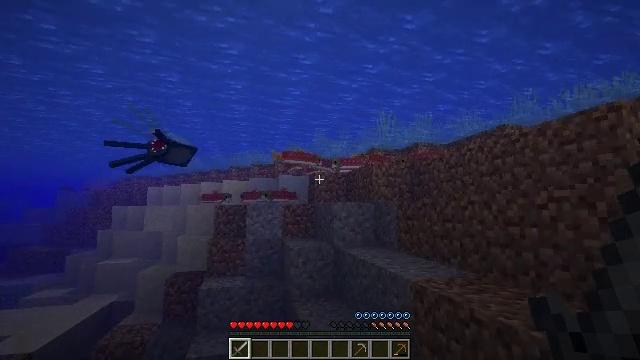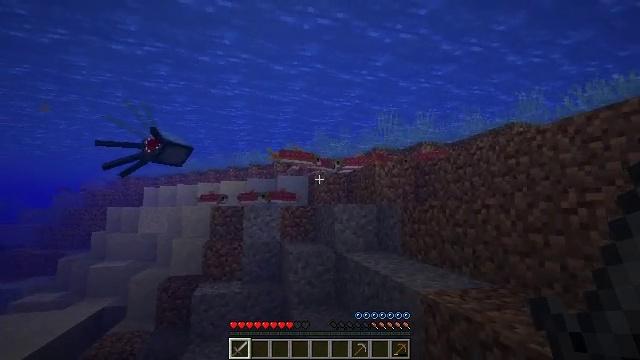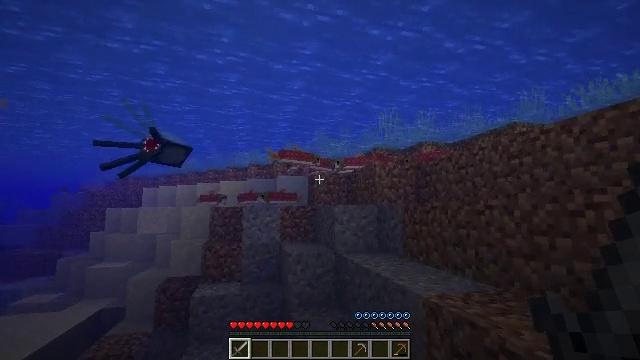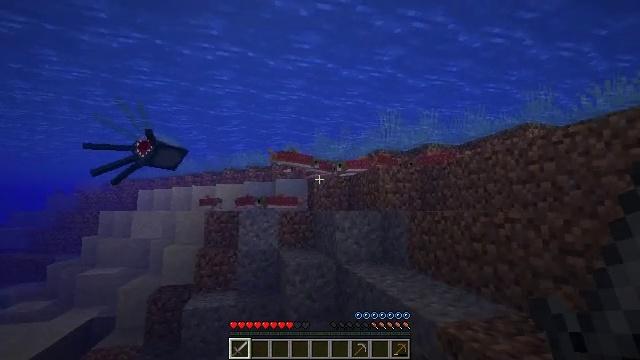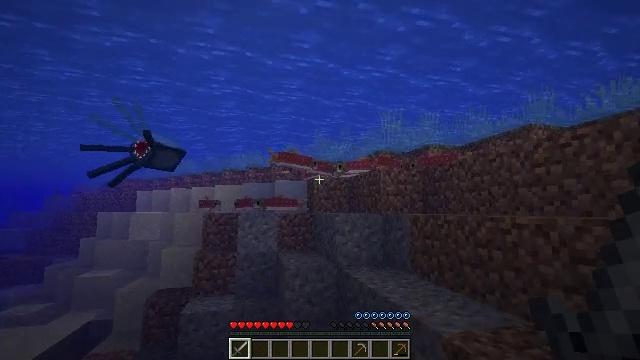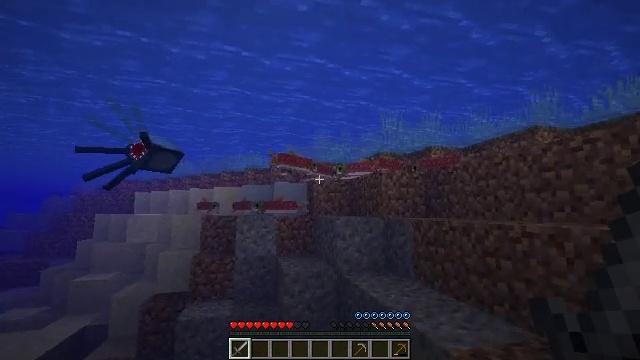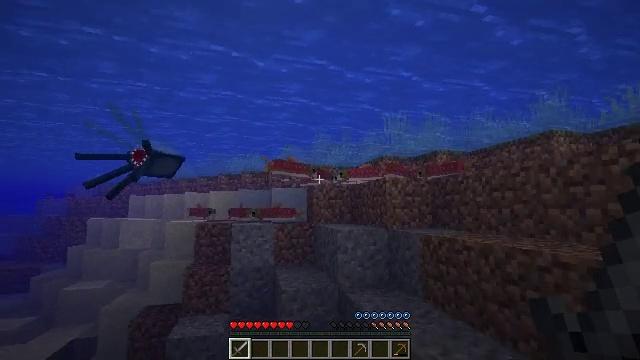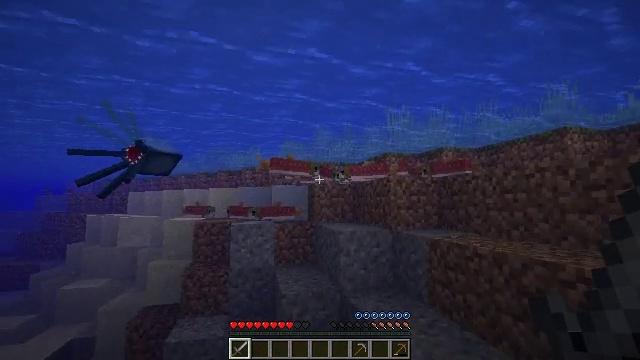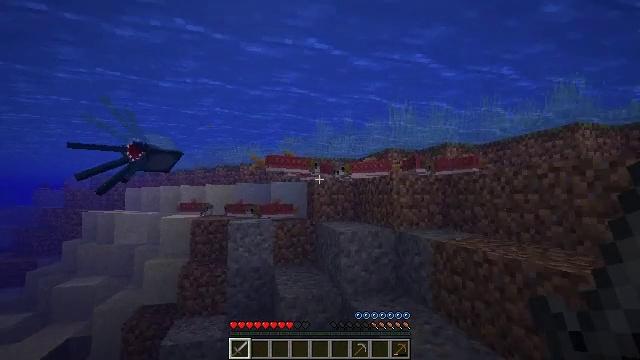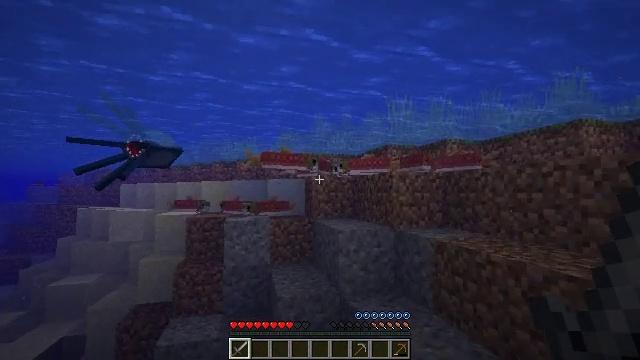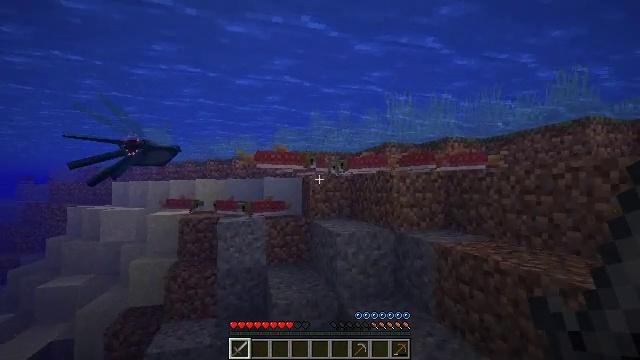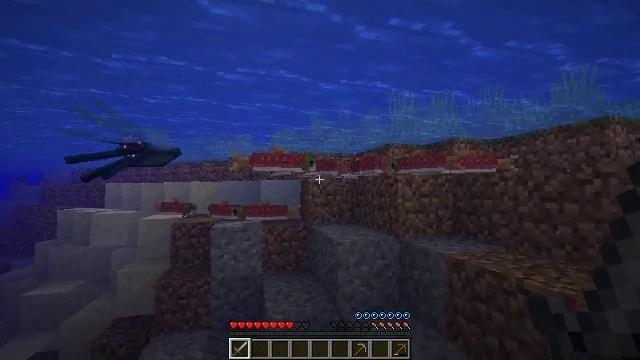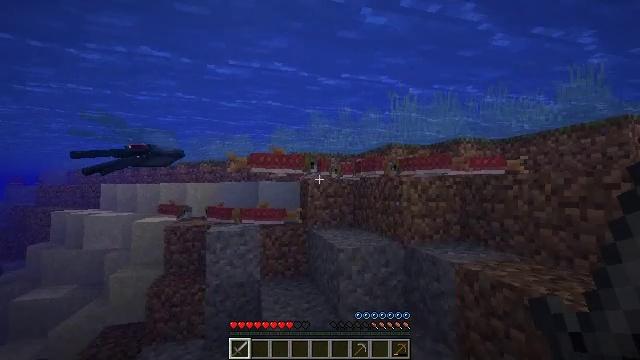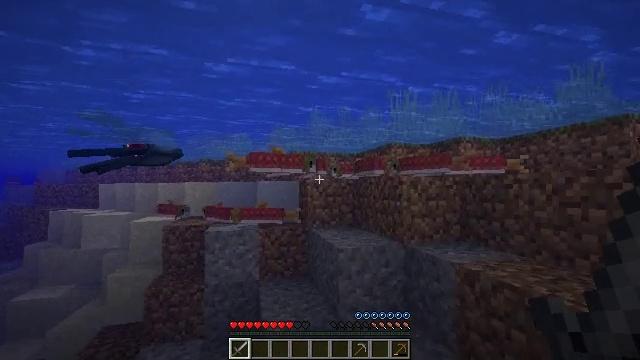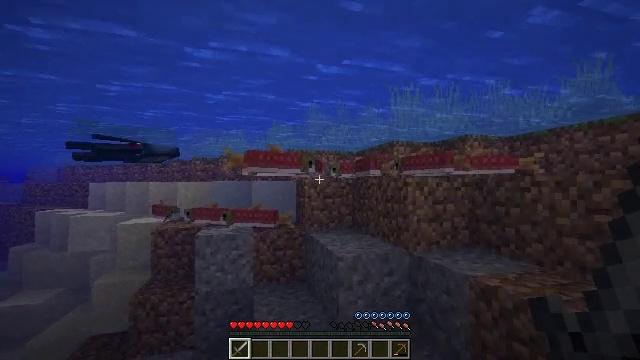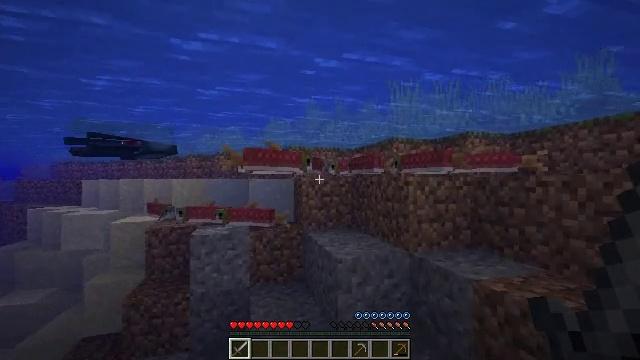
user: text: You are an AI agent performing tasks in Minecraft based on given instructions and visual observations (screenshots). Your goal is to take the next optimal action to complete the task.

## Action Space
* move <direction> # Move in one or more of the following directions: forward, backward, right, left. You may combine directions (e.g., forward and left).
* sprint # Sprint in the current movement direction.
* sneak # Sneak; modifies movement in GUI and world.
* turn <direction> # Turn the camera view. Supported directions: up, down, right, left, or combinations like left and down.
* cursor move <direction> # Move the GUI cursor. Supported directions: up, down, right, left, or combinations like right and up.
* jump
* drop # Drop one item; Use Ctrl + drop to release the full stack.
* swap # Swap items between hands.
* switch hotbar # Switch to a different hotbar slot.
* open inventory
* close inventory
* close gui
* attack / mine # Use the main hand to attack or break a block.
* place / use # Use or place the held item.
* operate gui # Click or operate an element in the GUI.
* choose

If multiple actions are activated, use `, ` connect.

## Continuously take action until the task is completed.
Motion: motion action
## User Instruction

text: Fish and kill the salmon.
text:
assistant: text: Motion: move forward
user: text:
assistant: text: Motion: move forward, jump
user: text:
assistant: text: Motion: move forward, jump
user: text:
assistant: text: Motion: move forward, jump
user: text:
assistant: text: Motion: move forward, jump
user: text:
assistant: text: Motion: move forward, jump
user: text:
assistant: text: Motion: move forward, turn down
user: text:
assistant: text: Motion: move forward, turn down
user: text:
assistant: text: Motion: move forward, turn down
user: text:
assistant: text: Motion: move forward
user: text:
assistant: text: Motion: move forward
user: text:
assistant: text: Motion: move forward
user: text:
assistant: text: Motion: move forward
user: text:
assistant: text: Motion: move forward, jump
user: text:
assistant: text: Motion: move forward, jump
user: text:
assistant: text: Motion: move forward, turn down, jump
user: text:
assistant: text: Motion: move forward, turn down, jump
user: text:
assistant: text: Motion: turn down, jump
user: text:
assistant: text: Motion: move left, turn down
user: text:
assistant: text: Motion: move left
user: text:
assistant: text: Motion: move left
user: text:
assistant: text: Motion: move forward and move left
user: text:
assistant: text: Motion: move forward and move left
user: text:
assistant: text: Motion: move forward and move left, turn right
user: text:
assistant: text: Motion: move forward and move left, turn right
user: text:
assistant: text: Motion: move forward and move left, turn right
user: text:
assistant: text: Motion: move forward and move left, turn right
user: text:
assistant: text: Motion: move forward and move left
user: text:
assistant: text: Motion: move forward and move left
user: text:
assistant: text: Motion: move forward, turn right and down